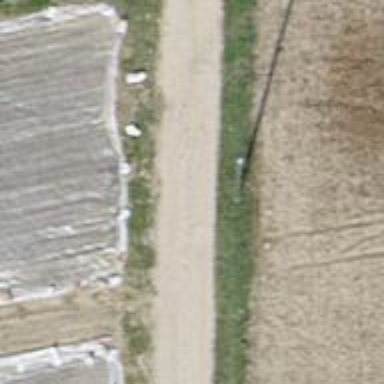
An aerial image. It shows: Power pole.